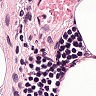
Metastatic tissue present: yes